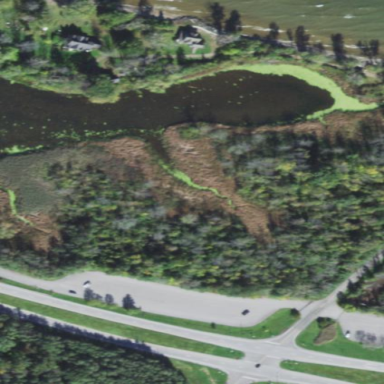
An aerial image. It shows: Nature reserve designated as Freshwater Wetland habitat.